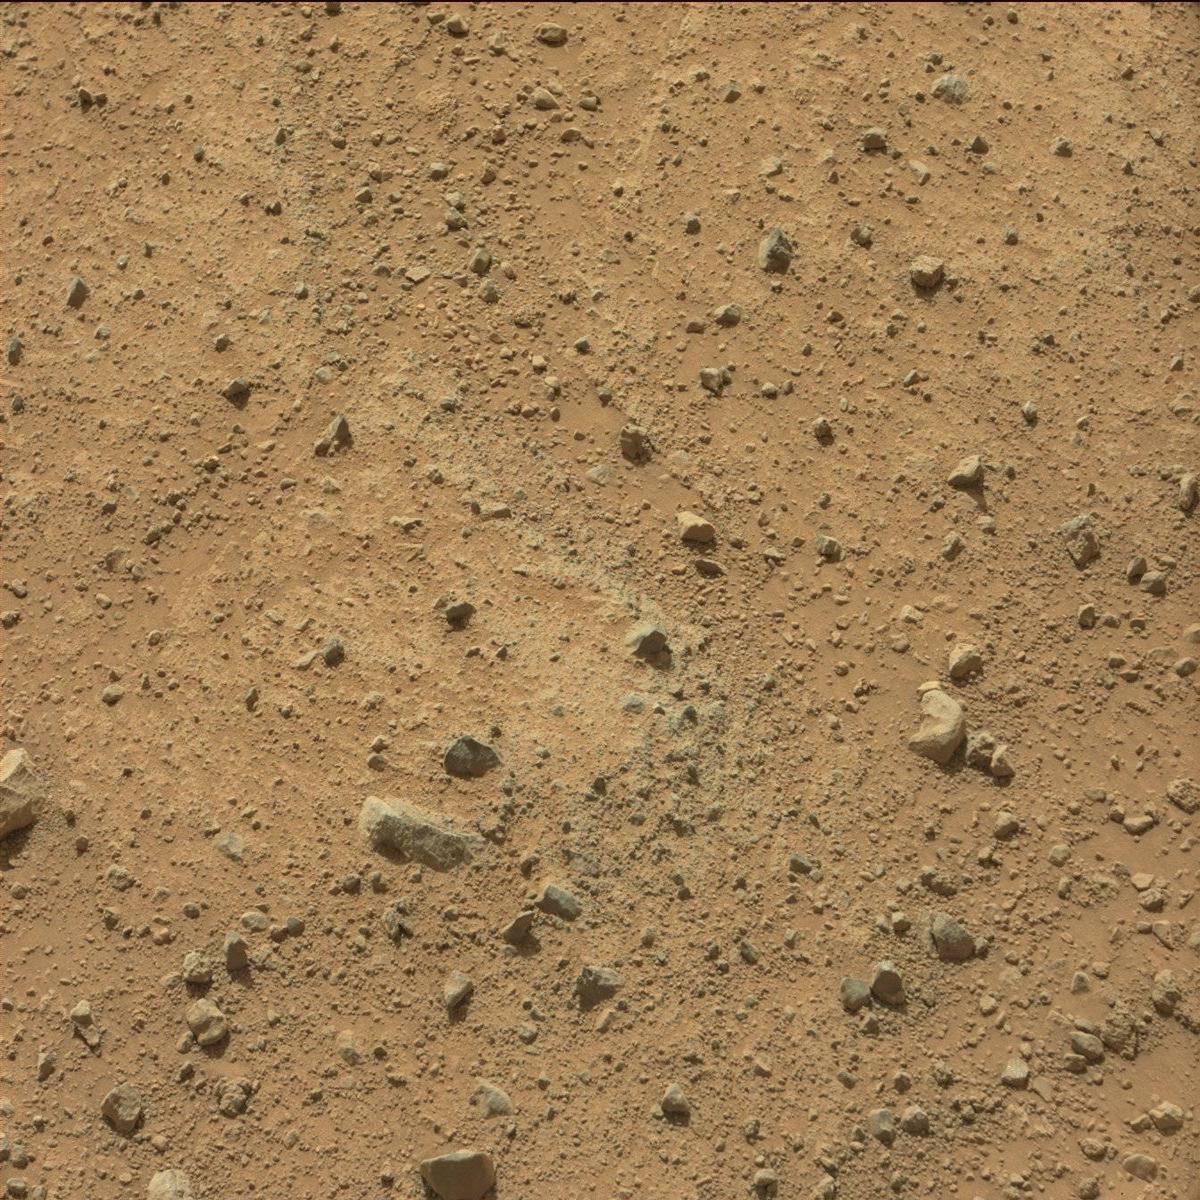
Terrain classes present: Bedrock, Rock, Sand / Soil